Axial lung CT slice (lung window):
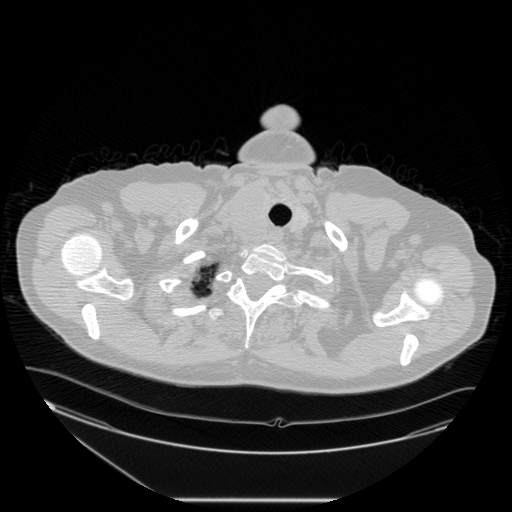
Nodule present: no